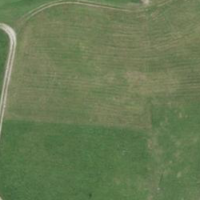
EUNIS habitat code: 26
Species observed at this site:
Eristalis tenax